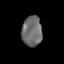
Tissue: skin
Cell type: Fibroblasts
Senescence score: 0.8009
Nuclear area (px): 594
Mean DAPI intensity: 108.209